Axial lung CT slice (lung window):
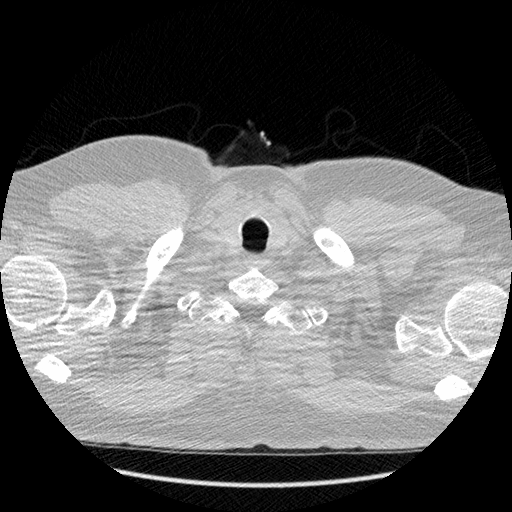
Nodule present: no